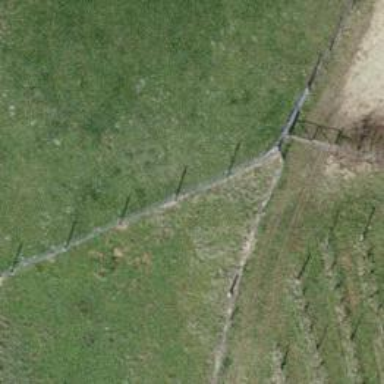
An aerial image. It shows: Gate.